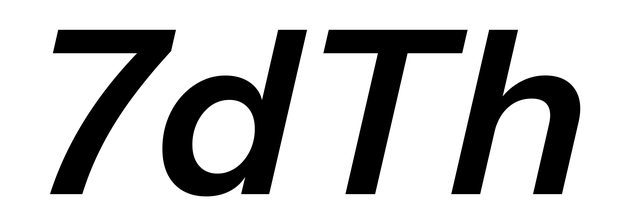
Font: InstrumentSans-Italic_SemiBold_Italic